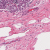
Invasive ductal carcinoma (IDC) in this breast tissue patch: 0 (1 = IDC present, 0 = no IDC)